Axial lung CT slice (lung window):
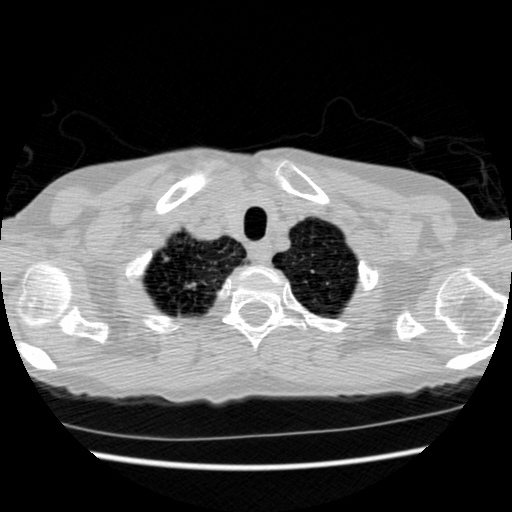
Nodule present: yes
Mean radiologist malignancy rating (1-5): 4